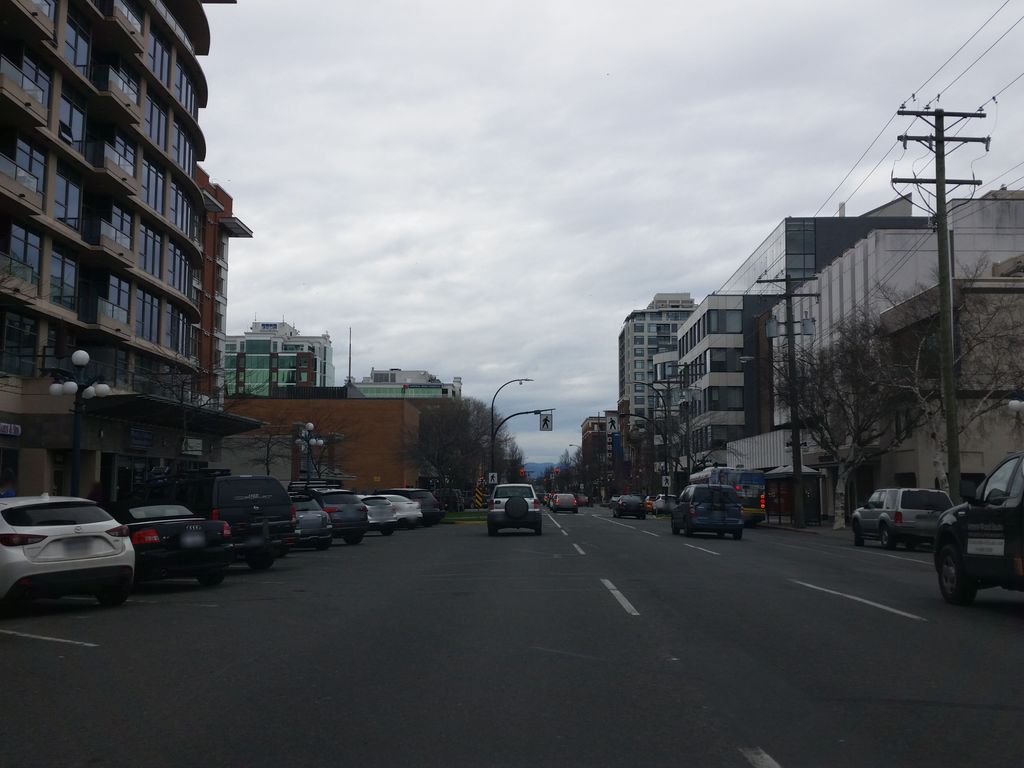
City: victoria